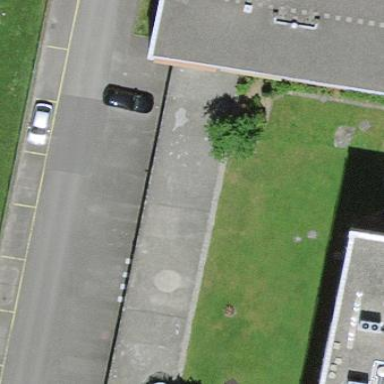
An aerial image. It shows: Garage building.